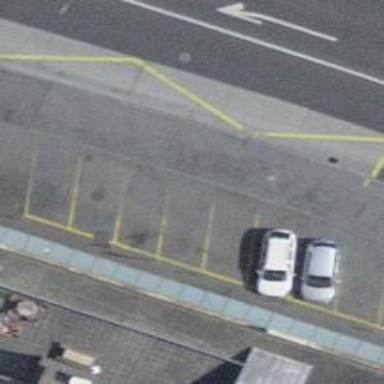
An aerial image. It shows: Bus stop with trolleybus platform.